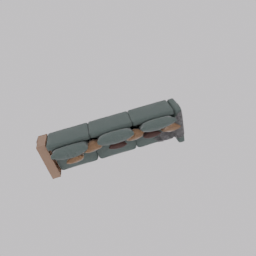
Label: furniture